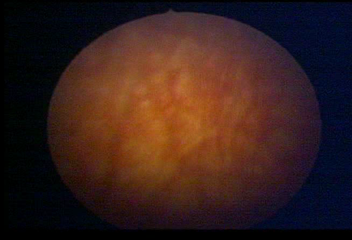
Modality: WLC
Class: Normal mucosa
Bladder cancer association: No